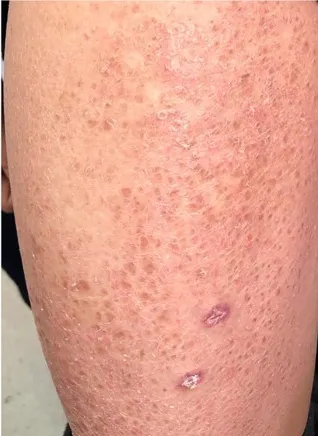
Clinical presentation of the patient. (D) Left thigh skin lesion of brother (patient 2).
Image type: medical_photograph (skin_photograph)